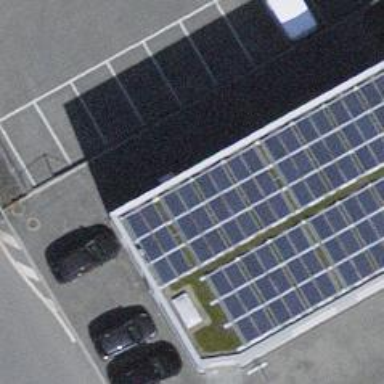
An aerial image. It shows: Solar power generator.